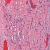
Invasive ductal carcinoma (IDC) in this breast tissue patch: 1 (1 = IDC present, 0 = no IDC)